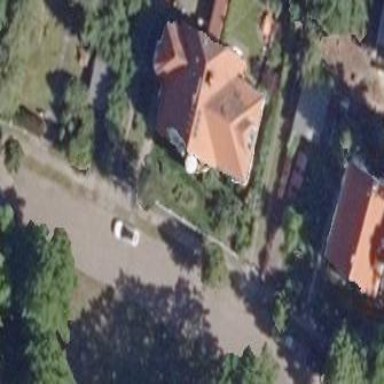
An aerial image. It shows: Hipped roof apartment building.